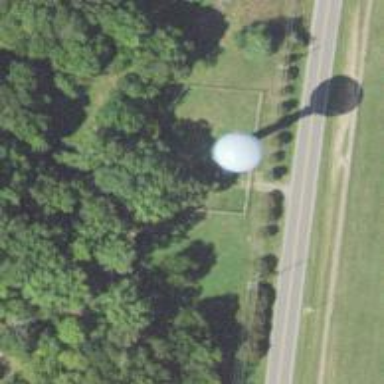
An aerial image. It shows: Water tower that is man-made.